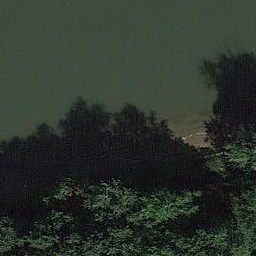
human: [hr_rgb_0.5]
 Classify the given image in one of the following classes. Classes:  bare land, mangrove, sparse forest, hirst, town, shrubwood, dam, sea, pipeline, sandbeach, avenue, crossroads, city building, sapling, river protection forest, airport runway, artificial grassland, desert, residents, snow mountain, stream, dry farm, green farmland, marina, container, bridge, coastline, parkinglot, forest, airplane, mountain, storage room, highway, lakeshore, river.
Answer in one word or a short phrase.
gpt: river protection forest